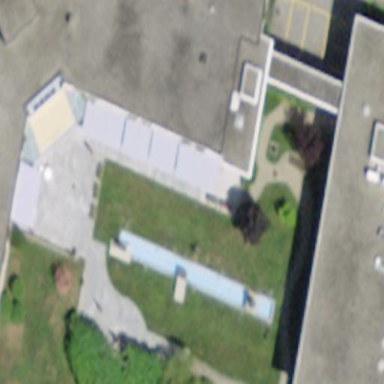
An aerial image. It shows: Building.